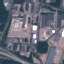
Land use / land cover: Industrial